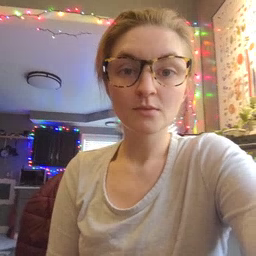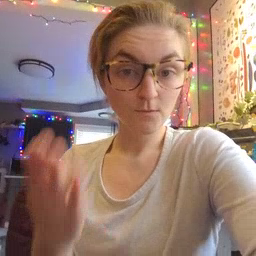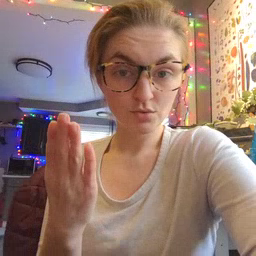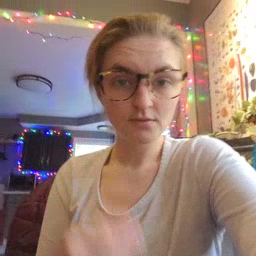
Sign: morning